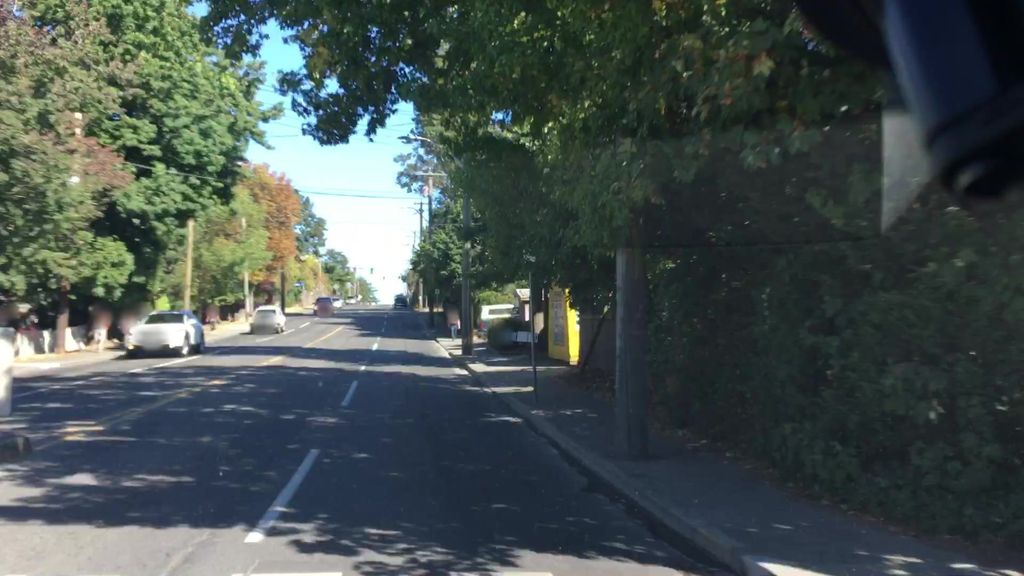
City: victoria